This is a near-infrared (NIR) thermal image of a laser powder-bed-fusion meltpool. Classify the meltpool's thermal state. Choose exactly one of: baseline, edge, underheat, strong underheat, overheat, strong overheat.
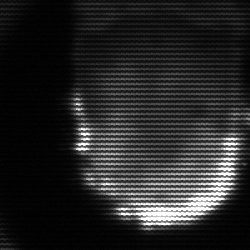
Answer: baseline